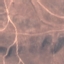
Land use / land cover class: HerbaceousVegetation